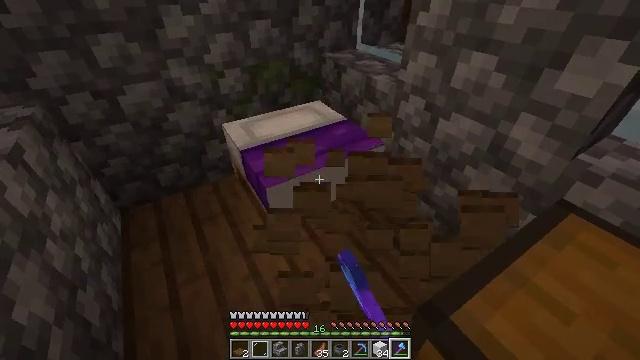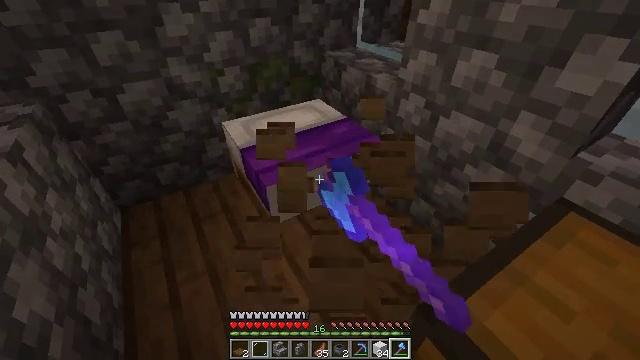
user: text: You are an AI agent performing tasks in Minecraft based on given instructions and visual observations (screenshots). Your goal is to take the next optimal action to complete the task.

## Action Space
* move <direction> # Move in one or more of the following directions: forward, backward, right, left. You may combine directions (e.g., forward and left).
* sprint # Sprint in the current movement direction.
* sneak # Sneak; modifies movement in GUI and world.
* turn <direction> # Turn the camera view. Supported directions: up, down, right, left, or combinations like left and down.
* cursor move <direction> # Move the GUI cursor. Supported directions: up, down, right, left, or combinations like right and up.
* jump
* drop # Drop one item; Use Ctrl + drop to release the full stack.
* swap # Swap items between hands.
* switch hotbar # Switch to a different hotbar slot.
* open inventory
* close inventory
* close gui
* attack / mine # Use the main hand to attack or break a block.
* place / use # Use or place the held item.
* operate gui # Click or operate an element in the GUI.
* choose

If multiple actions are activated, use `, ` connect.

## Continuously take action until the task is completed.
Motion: motion action
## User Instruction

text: Disassemble the purple bed for relocation.
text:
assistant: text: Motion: attack / mine
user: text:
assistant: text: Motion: attack / mine